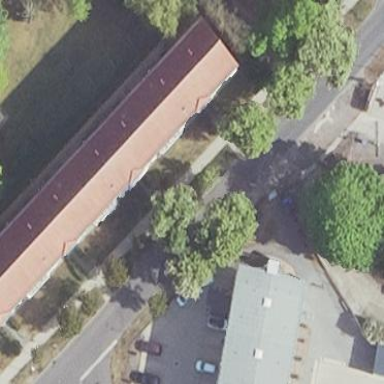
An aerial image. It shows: Gabled roof apartments building.